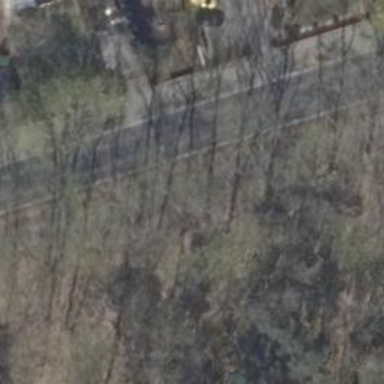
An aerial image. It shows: Sidewalk.